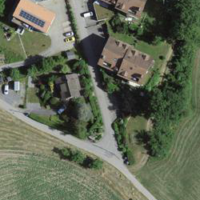
EUNIS habitat code: 54
Species observed at this site:
Carpinus betulus